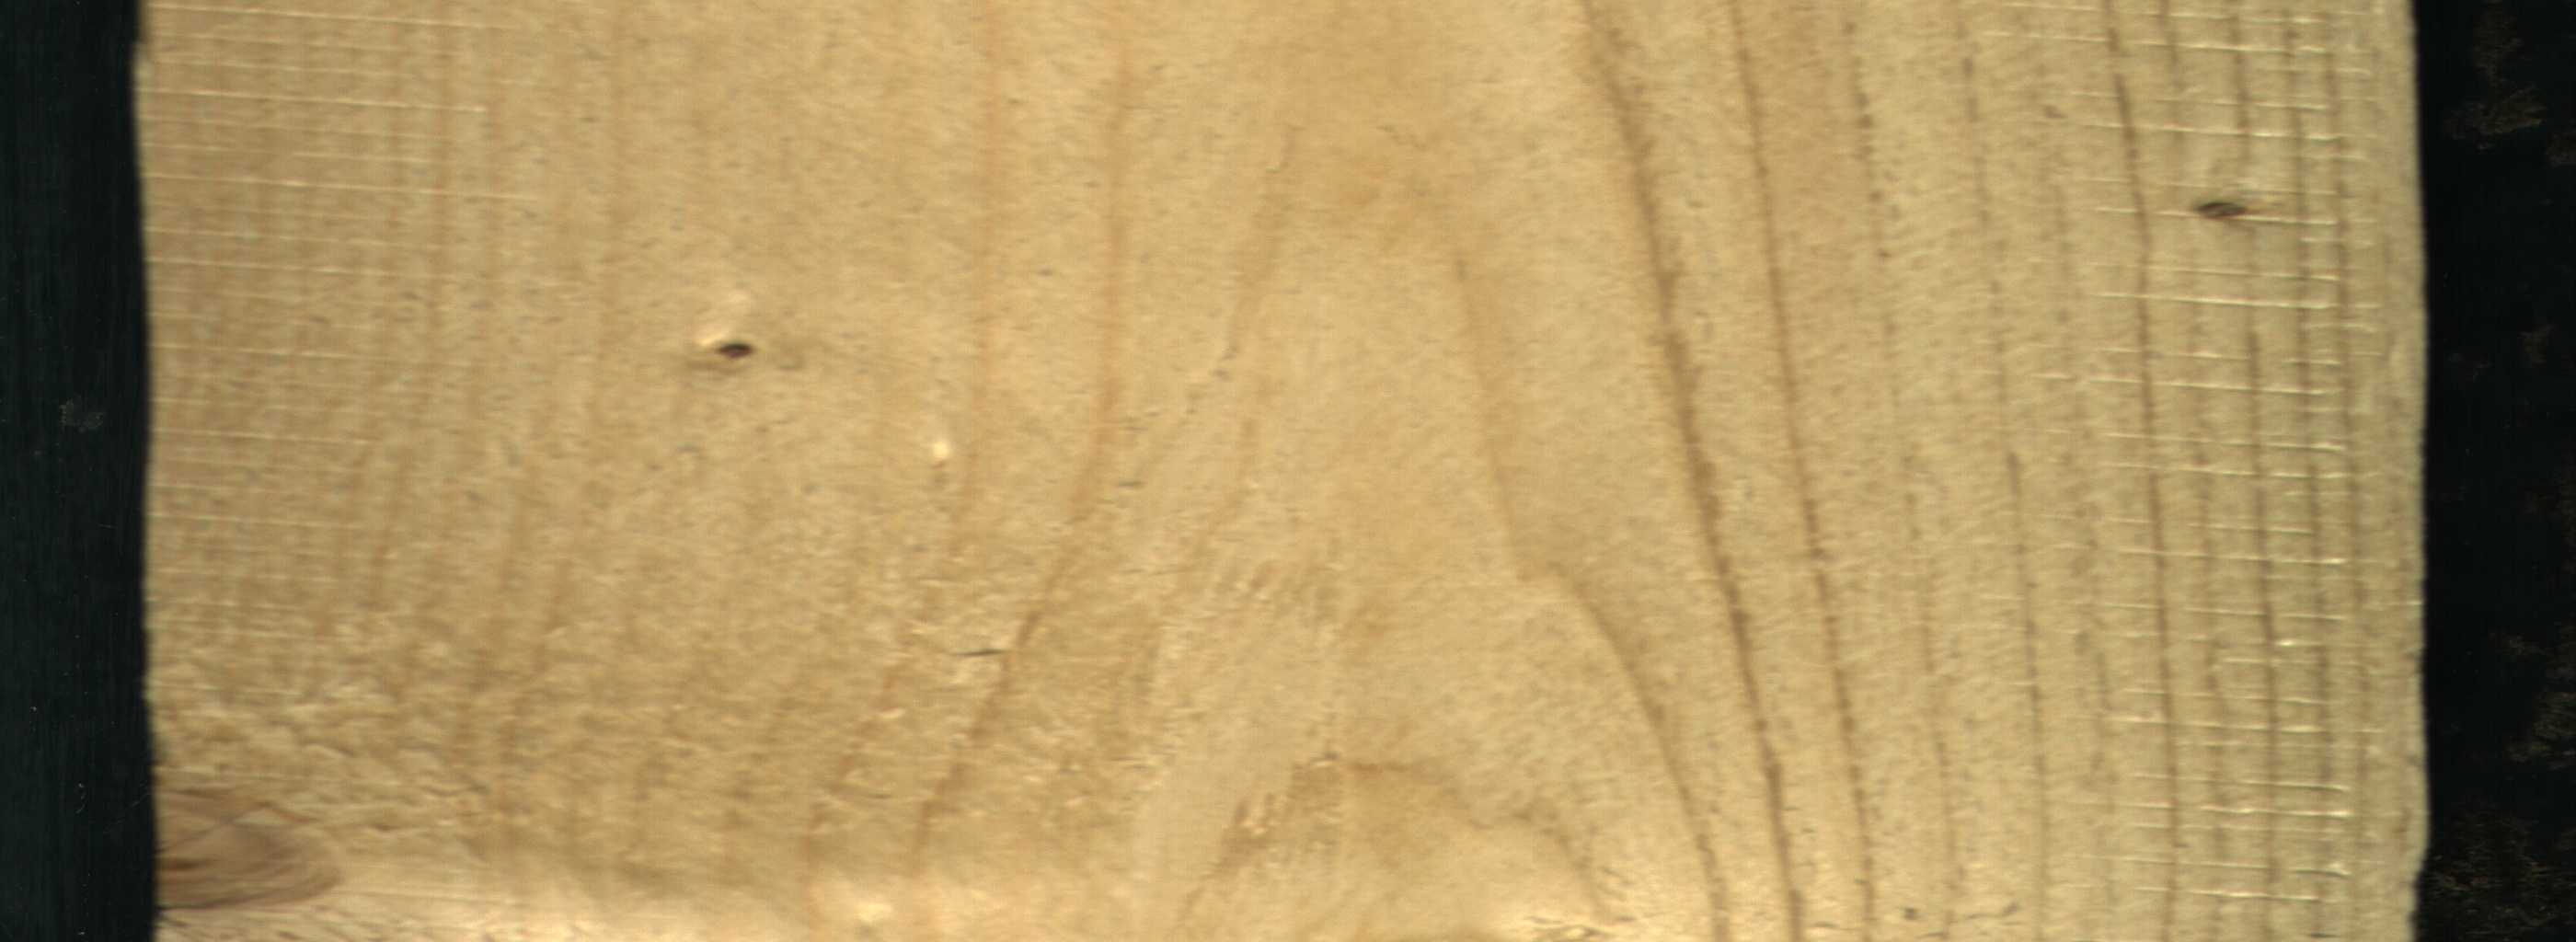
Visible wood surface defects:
Live_Knot
Live_Knot
Live_Knot